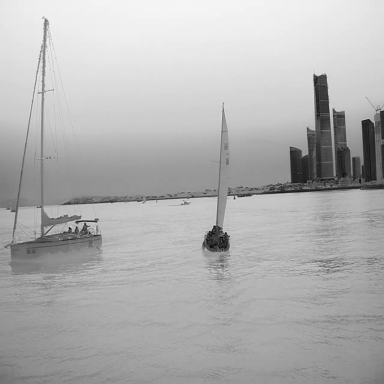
There are seven objects shown in the infrared image, including four sailboats, two bulk_carriers, and a container_ship.